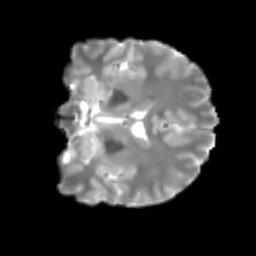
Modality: T2w
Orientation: coronal
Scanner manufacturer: siemens
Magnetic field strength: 3 T
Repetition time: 4 s
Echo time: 0.0594 s